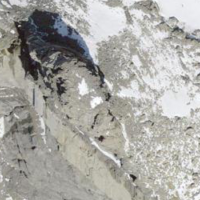
EUNIS habitat code: 48
Species observed at this site:
Pyrrhocorax graculus
Gypaetus barbatus